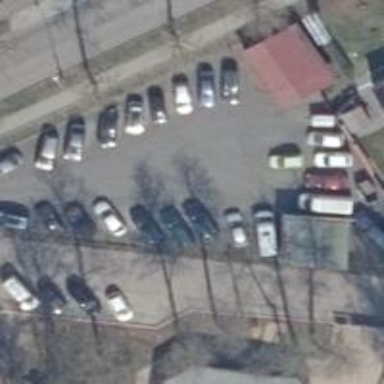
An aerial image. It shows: Shop that sells cars.